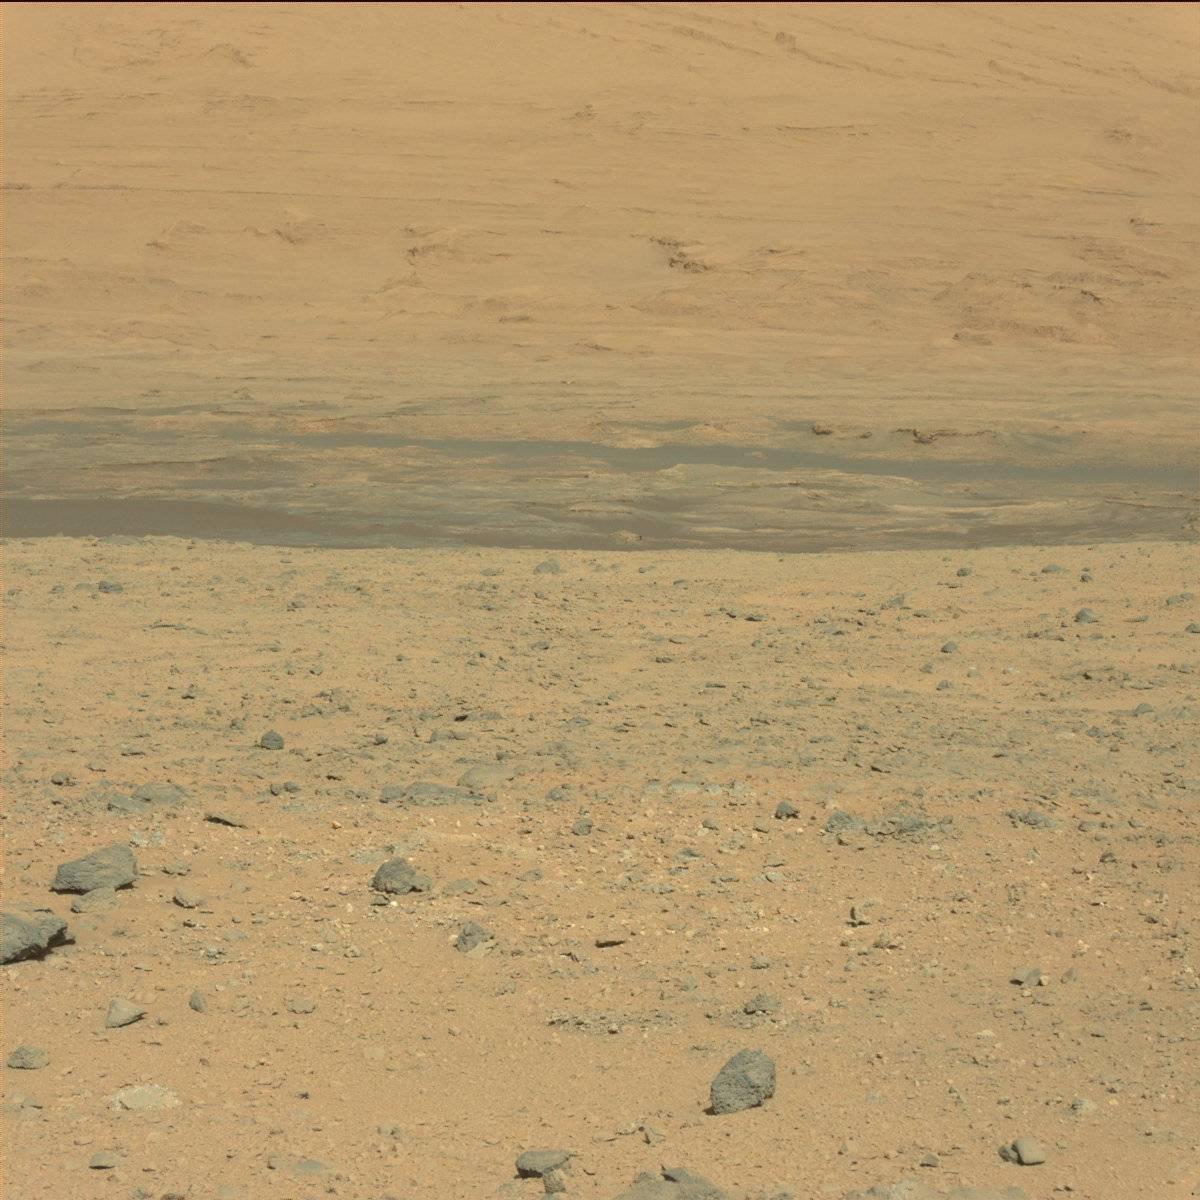
Terrain classes present: Bedrock, Ridge, Sand / Soil